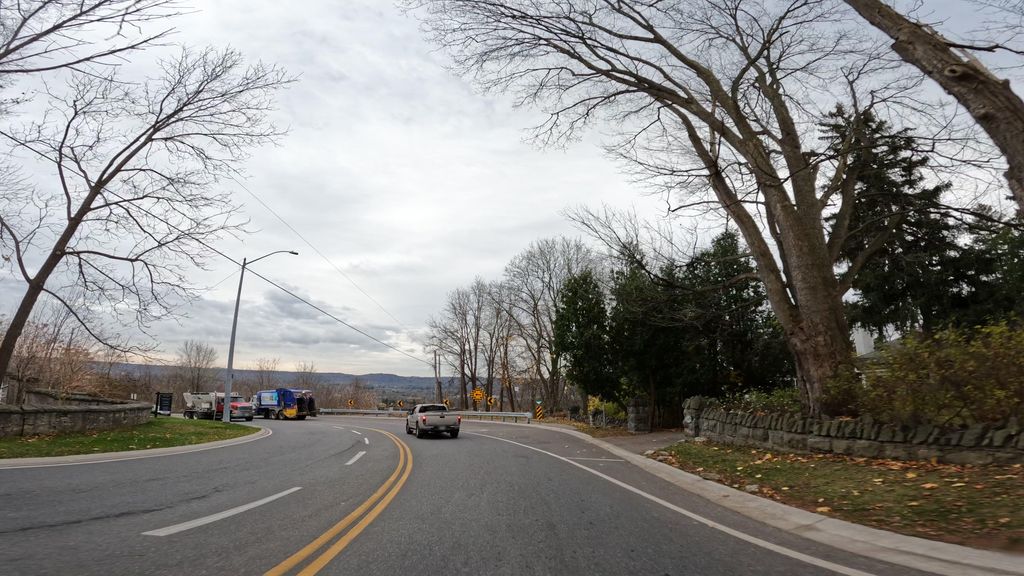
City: hamilton